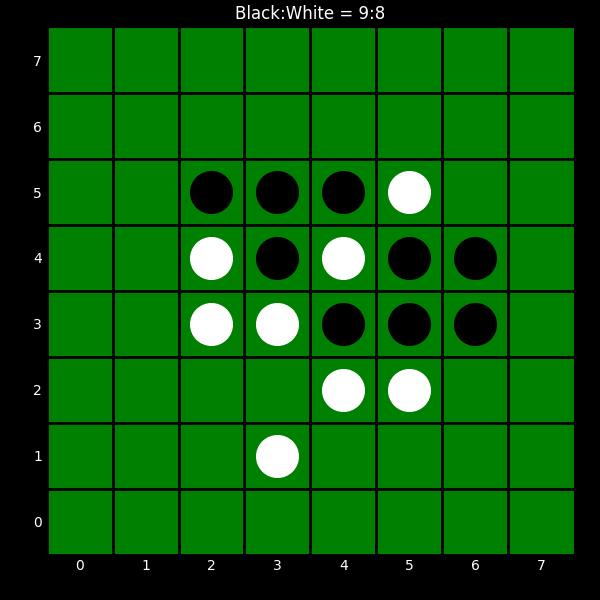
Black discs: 9
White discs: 8